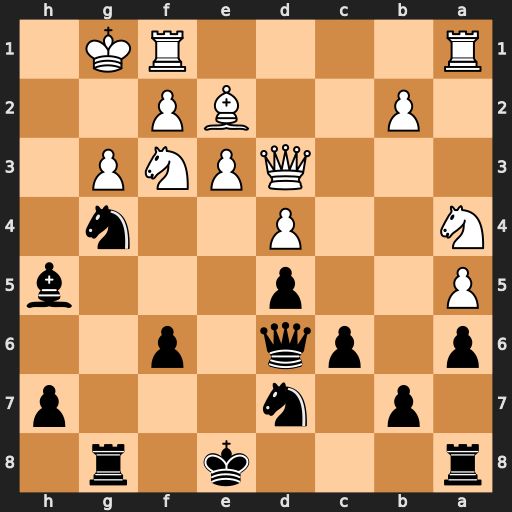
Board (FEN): r3k1r1/1p1n3p/p1pq1p2/P2p3b/N2P2n1/3QPNP1/1P2BP2/R4RK1
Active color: b
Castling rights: q
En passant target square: -
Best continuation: Nxf2 Rxf2 Qxg3+ Kf1 Bxf3